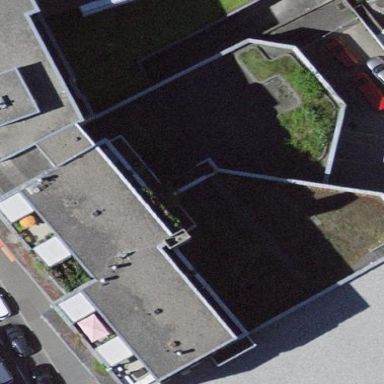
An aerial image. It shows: Commercial building.